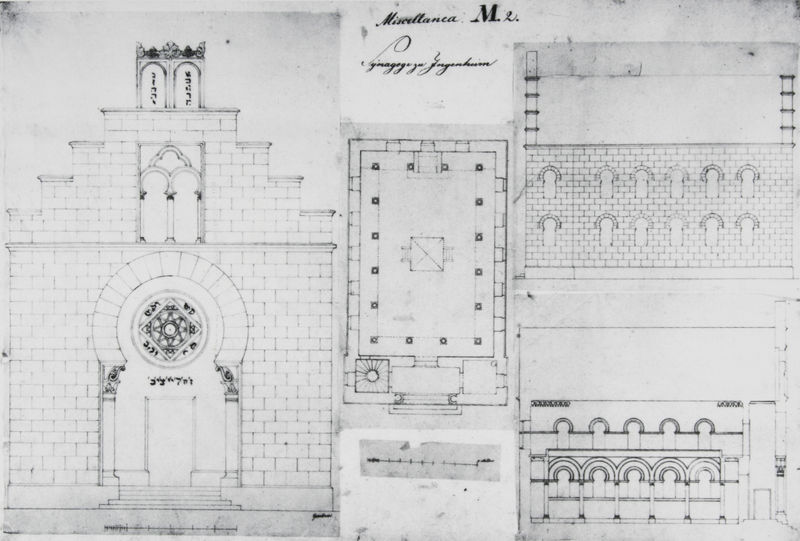
Titel: Synagoge in Ingenheim - Aufriss, Grundriss, Schnitt
Künstler: Friedrich von Gärtner
Standort: München
Institution: Bayerischen Hauptstaatsarchiv
Schlagwörter: weiß, fenster, glas, grau, pfeiler, schwarz, skizze, säule, säulen, tür, zeichnung, anlage, dach, rose, wand, architektur, kirche, front, frontal, rund, turm, schiffe, schrift, bogen, fassade, giebel, mauer, ziegel, grafik, hof, treppe, treppen, arch, arches, architecture, church, column, columns, court, religious, stairs, steps, white, window, black, room, wall, windows, detail, seitenansicht, aufgang, floor, stufen, tor, bögen, eingang, arkade, loggia, orient, dom, mauerwerk, entwurf, arkaden, kapitelle, kathedrale, portal, glasfenster, glasmalerei, rosette, stone, konstruktion, building, roof, tower, plan, tempel, side, drawing, black and white, castle, outline, sketch, querschnitt, bau, writing, handschrift, monument, step, door, aufsatz, säulengang, grundriss, aufriss, maßstab, kriche, romanisch, design, temple, gemauert, hufeisen, seitenschiffe, apse, basilica, cathedral, nave, rectangle, floor plan, square, walls, masstab, kirchenbau, brick, bricks, elevation, facade, italian, plans, scale, side view, biforien, biforium, fensterreihe, entry, lage, halbbögen, synagoge, art, signature, foor, stufig, map, pencil, eingagn, tracery, draw, trefoil, rosettenfenster, crest, circle, lines, stiege, jewish, colour, pillar, jüdisch, hufeisenbogen, islamic, arabische schrift, vault, chapel, text, chart, diagram, schematic, säulern, blocks, high, rose window, vaulted, blueprint, riss, hallenjriche, hallenkirche, pillars, entryway, rows, arched, views, archways, clerestory, half circle, layout, project, chuch, horseshoe, layer, hebrew, miscellanea, overhead view, bird's eye, edifice, architectural plan, architexture, floorplsn, pillers, architcture, soor, trevoil, rose wondow, longhand, chatolic, cresst, synagouge, synagog